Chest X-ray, AP view. Patient: 69 years old, sex M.
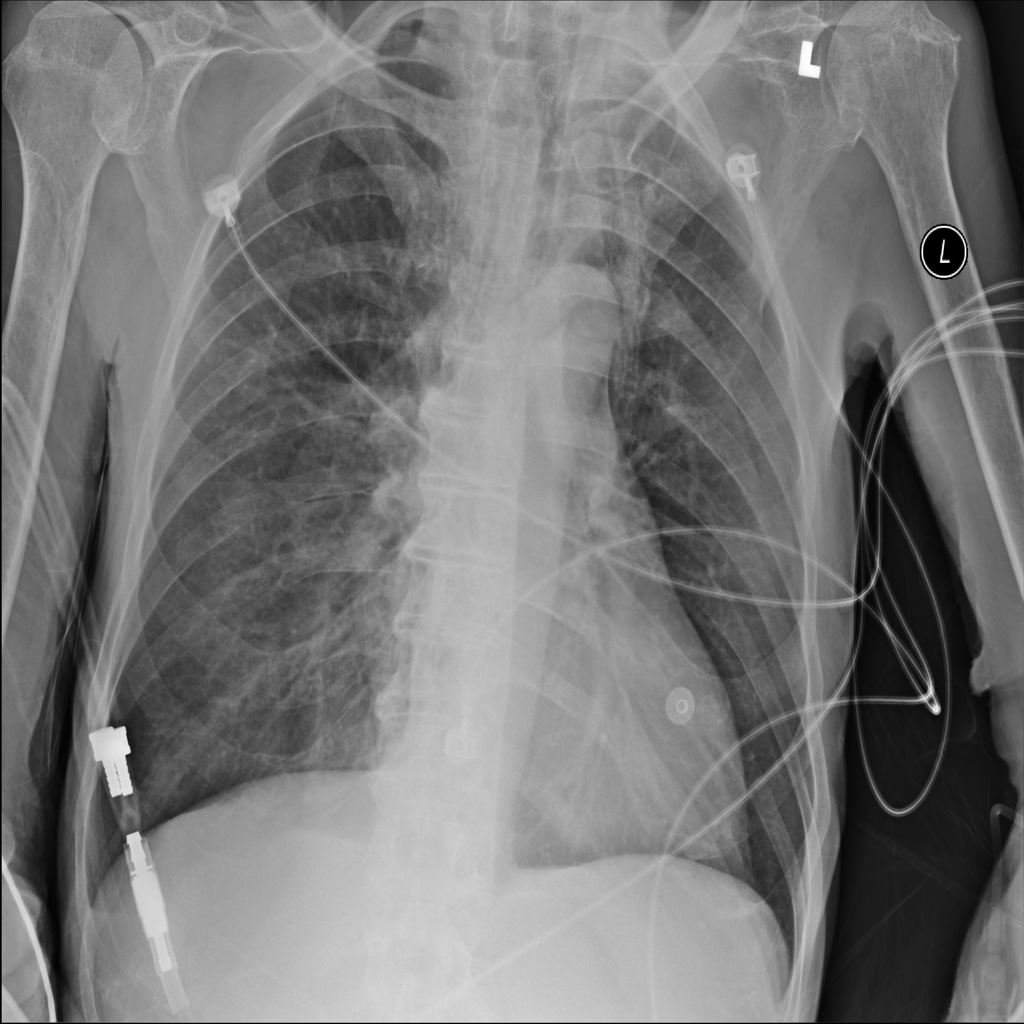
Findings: Infiltration